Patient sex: F
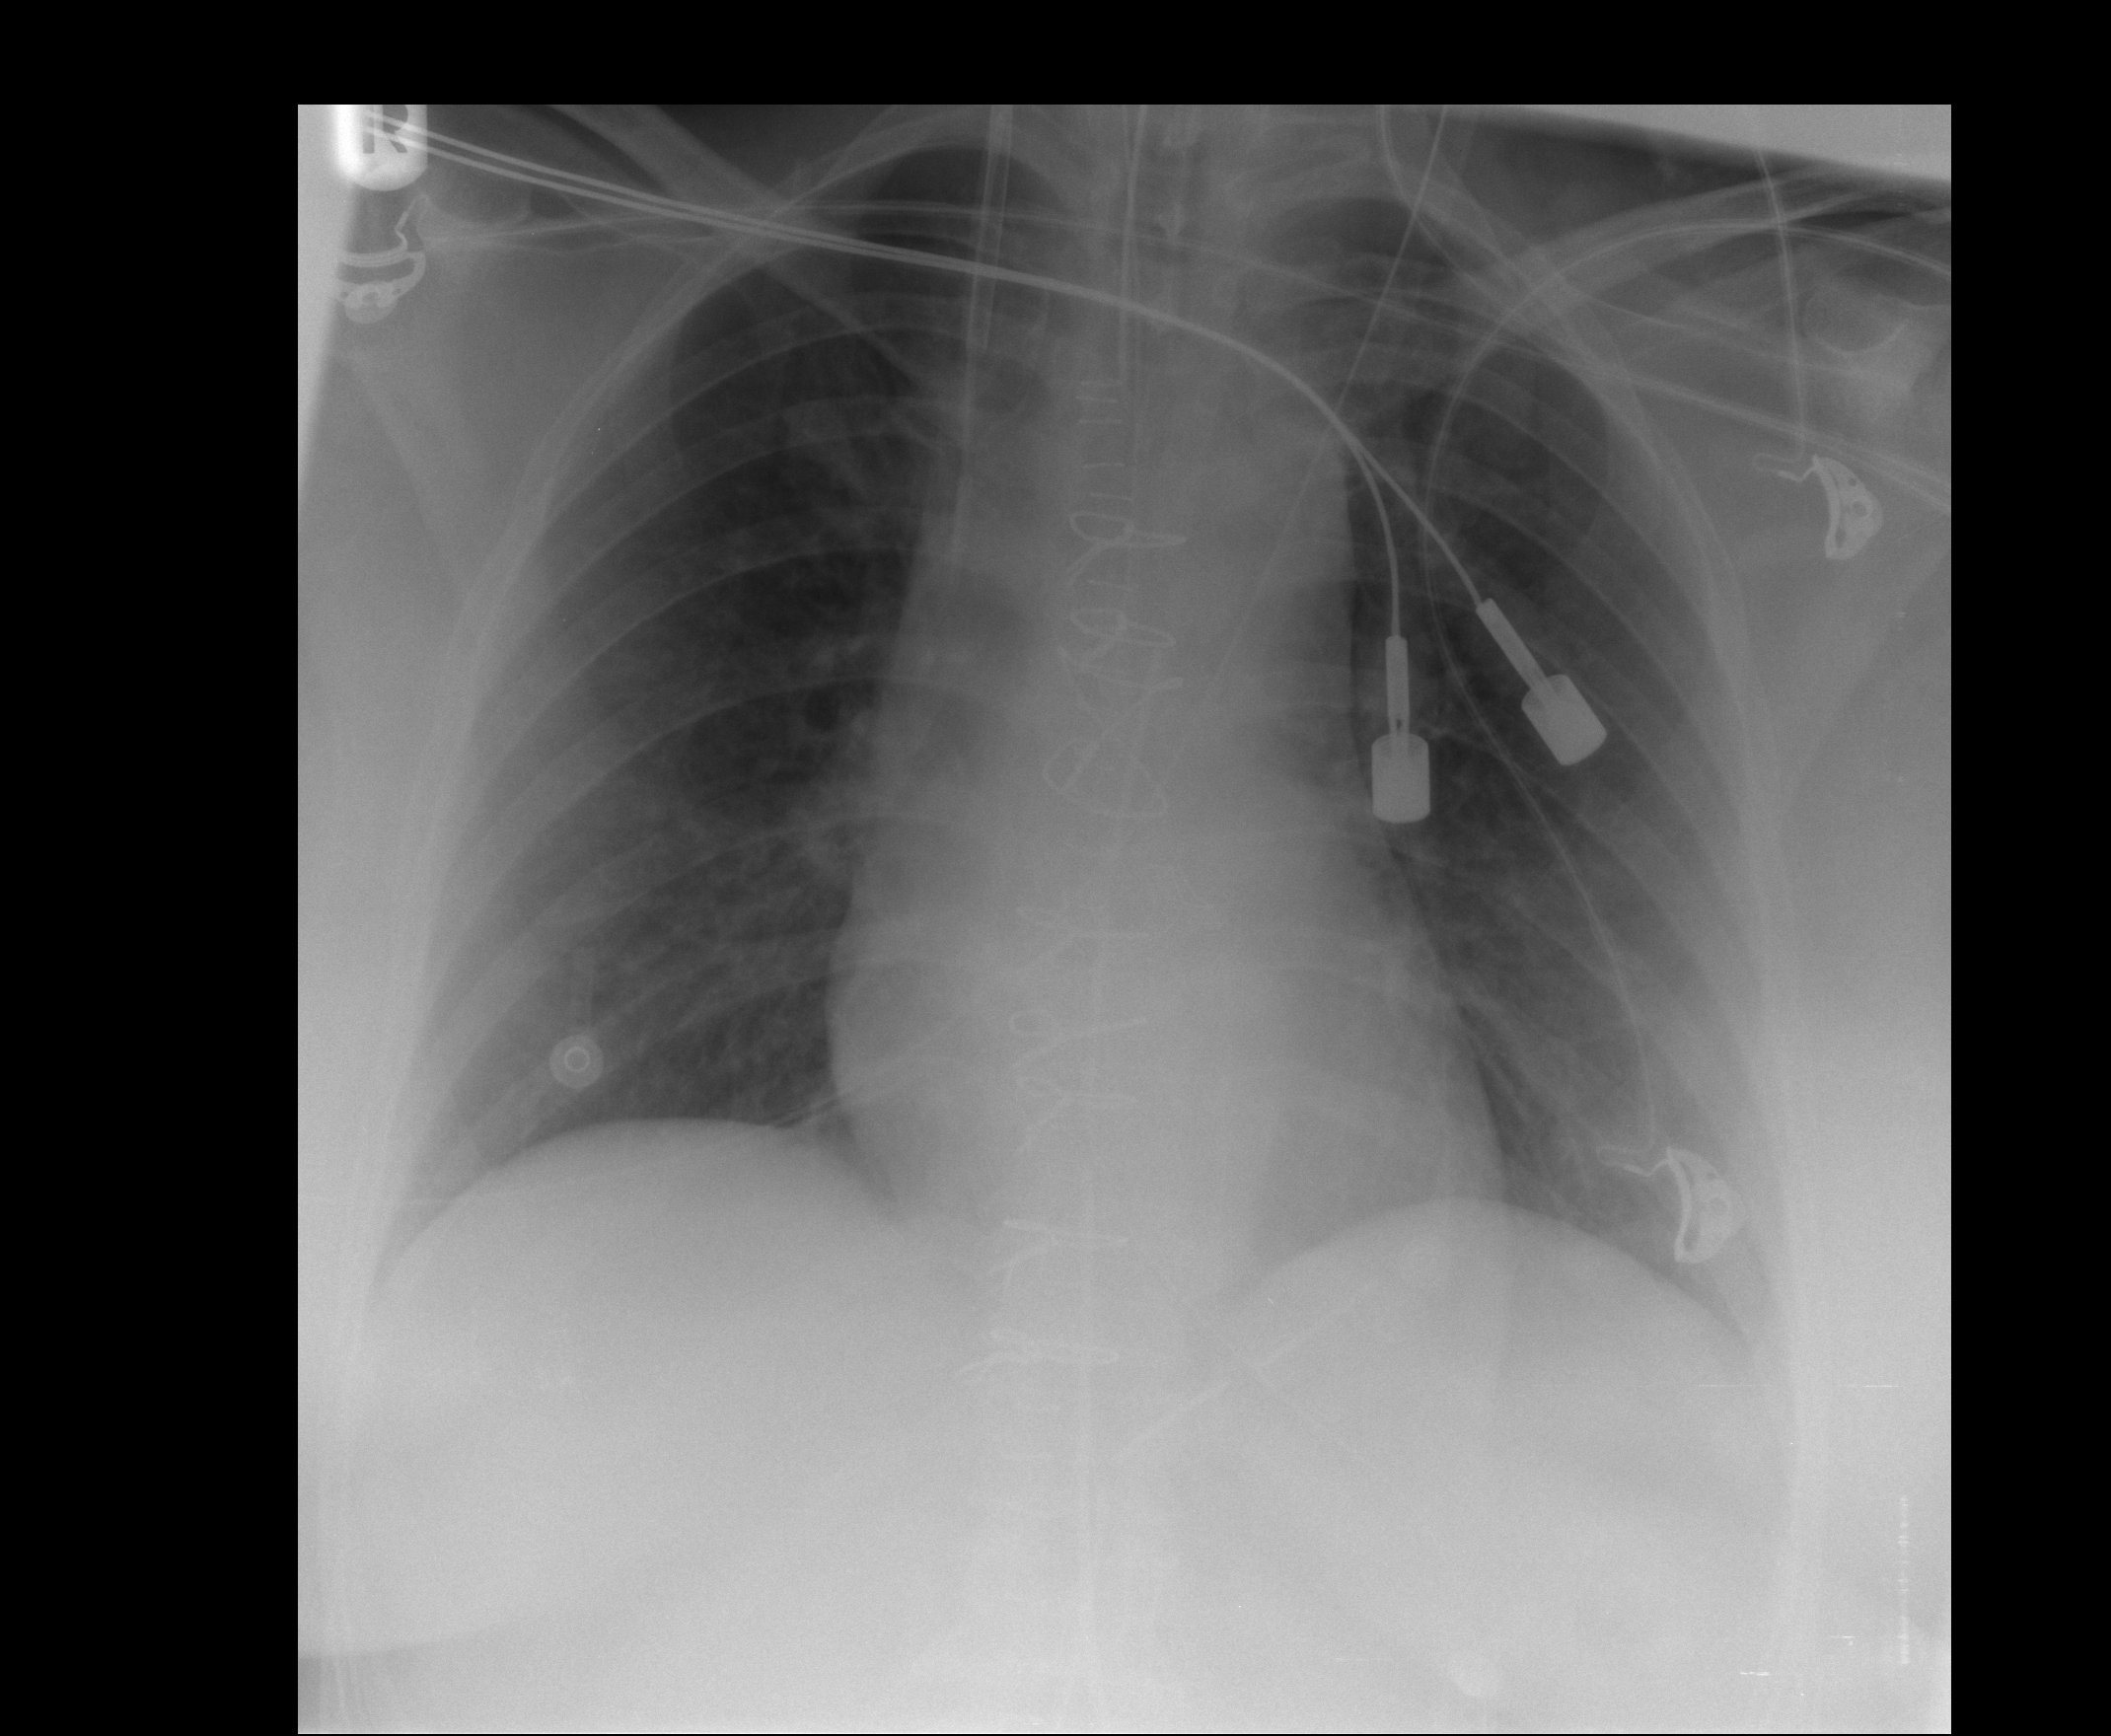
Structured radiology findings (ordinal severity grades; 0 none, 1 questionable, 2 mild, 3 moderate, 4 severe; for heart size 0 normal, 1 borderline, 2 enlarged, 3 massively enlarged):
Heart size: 0
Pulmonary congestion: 1
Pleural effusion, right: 0
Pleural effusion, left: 0
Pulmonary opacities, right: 0
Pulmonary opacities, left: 0
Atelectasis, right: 0
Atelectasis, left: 0